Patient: sex M, age 31
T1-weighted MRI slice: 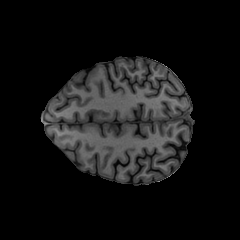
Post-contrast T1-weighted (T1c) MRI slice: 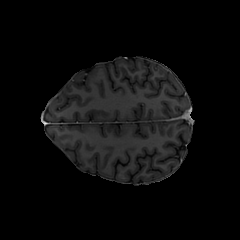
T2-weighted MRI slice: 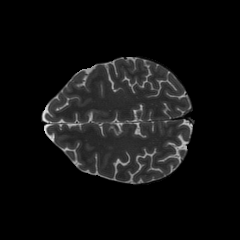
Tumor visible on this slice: no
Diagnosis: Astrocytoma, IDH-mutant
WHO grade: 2